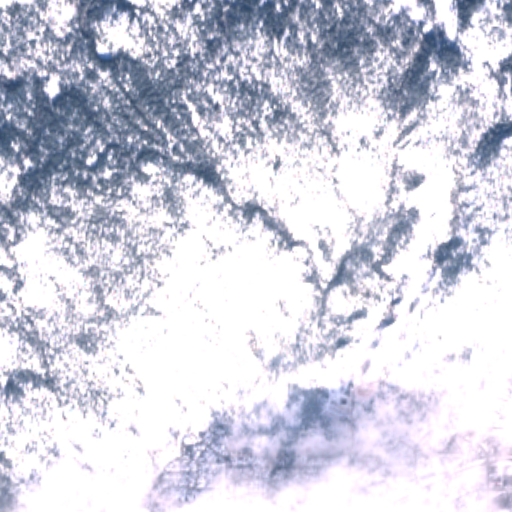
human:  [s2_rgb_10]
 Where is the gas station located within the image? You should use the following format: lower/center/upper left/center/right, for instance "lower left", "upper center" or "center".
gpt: The gas station is located in the lower right of the image.
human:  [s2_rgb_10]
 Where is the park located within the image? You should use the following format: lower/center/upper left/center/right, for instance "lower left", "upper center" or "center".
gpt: The park is located in the lower of the image.
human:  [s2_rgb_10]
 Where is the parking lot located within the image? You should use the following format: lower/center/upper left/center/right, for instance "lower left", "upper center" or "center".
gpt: The parking lot is located in the lower right of the image.
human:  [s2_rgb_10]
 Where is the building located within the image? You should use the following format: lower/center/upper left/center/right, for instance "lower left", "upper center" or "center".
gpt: The building is located in the lower of the image.
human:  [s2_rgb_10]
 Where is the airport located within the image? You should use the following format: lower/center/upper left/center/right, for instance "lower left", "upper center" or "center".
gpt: There is no airport in the image.